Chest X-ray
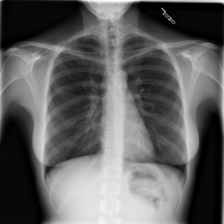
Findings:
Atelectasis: negative
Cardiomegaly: negative
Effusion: negative
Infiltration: positive
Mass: negative
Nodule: negative
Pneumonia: negative
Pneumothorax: negative
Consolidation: negative
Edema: negative
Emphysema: negative
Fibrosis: negative
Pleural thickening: negative
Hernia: negative